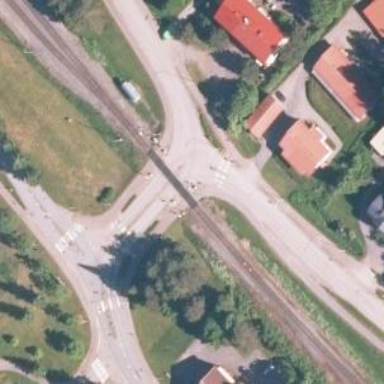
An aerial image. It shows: Railway crossing with lights and saltire markers.